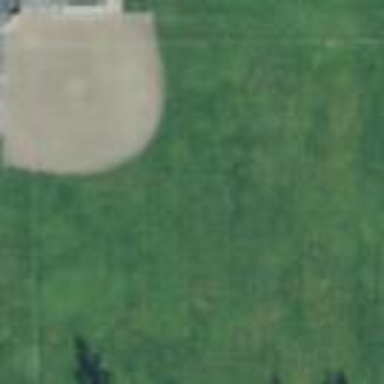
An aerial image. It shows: Grass pitch designated for baseball.